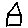
Label: house